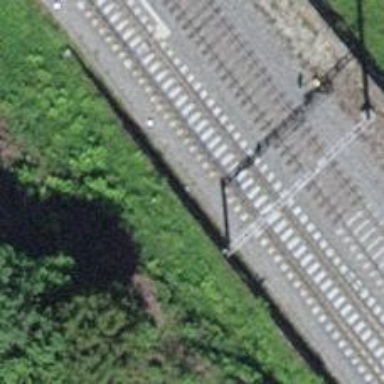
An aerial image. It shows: Railway switch.